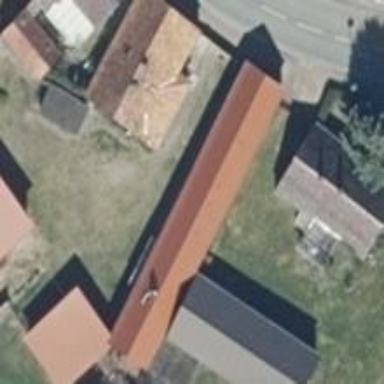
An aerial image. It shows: Gabled farm auxiliary building with red roof oriented along its length.